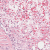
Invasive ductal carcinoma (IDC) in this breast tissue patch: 0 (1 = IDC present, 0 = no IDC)